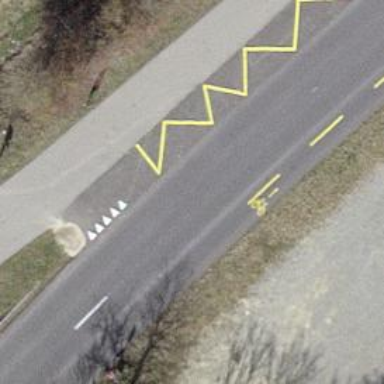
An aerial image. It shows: Asphalt track with grade 1 surface. It includes shared lane for cyclists.